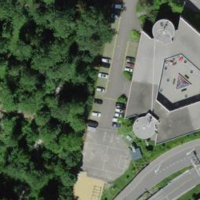
EUNIS habitat code: 53
Species observed at this site:
Carpinus betulus
Rhaphigaster nebulosa